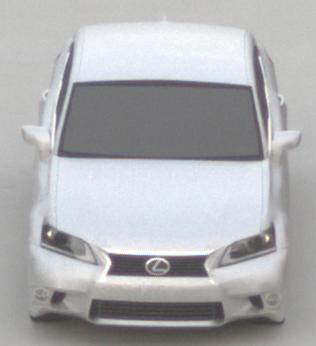
Make: Lexus
Model: GS 250
Detailed model: GS (L10)
Model produced from: 2012/06
Model produced until: 2013/12
Doors: 4
Color: white
Road condition: dry road
Daytime: sunrise or sunset
Contrast: low contrast